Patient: sex F, age 58
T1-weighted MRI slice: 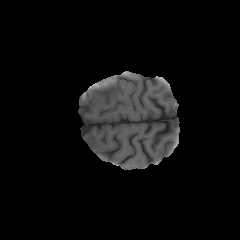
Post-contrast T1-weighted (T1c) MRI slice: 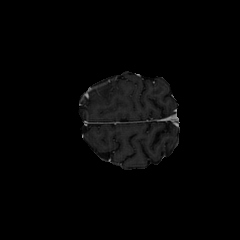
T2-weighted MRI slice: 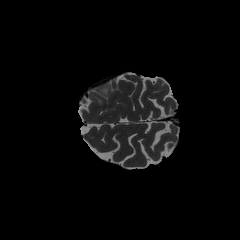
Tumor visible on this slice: yes
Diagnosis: Glioblastoma, IDH-wildtype
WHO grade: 4